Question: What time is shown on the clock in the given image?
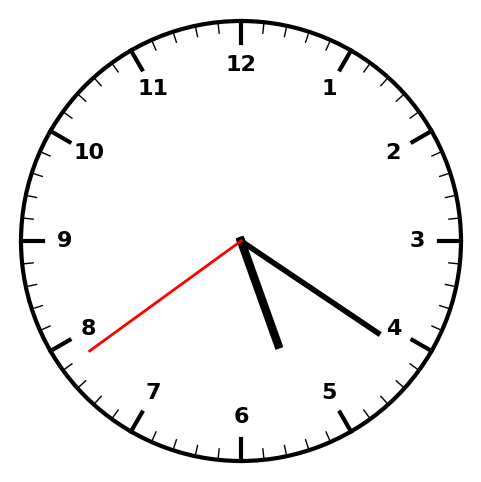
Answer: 05:20:39